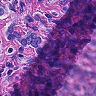
Metastatic tissue present: yes